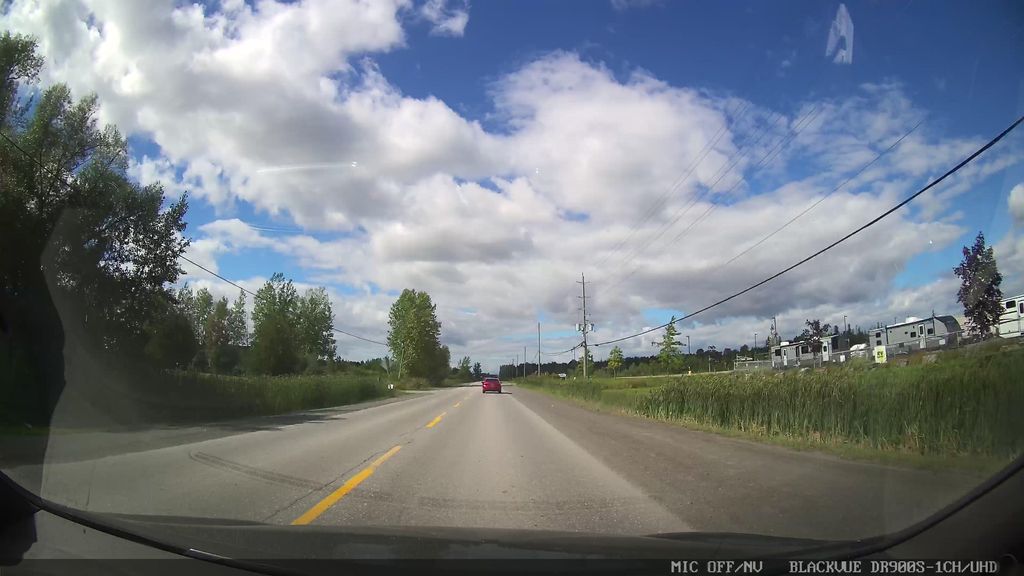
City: ottawa-gatineau